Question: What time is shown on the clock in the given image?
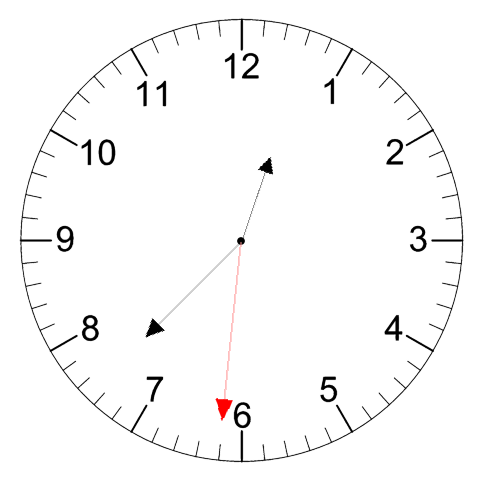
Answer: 12:37:31